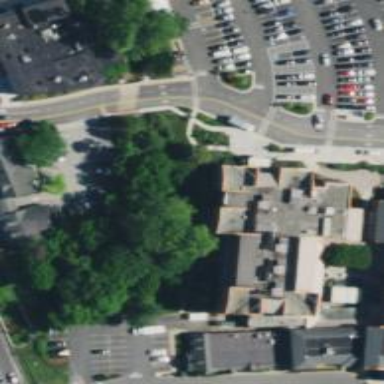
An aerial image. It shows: Commercial building.